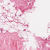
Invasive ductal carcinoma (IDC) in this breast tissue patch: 0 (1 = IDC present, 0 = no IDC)